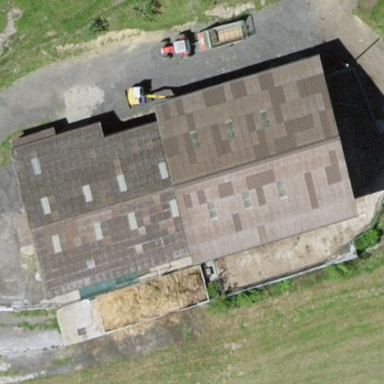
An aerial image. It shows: Farm auxiliary building.